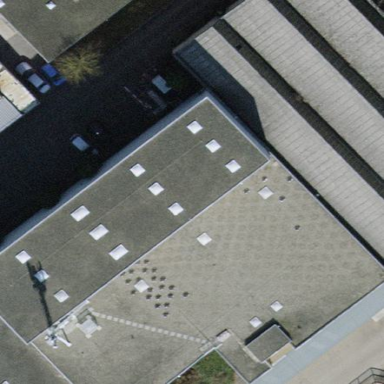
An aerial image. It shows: Industrial building with flat roof.